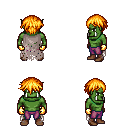
a pixel art fantasy rpg character, male body template, orc, green skin, gray tattered cape, magenta pants, light blonde short bangs hairstyle, gold gloves, brown shoes, four views (front, back, left, right), 2x2 character sprite sheet, small pixel art, hard edges, no anti-aliasing